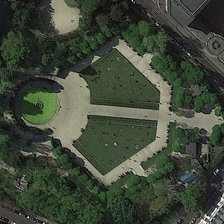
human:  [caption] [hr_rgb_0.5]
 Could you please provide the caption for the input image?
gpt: many green trees are around a fan-shaped square with many people .

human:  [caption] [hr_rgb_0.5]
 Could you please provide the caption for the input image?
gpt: many green trees are around a fan-shaped square with many people .

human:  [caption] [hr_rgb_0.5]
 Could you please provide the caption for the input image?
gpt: many green trees are around a fan-shaped square with many people .

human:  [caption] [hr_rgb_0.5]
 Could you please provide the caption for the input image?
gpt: many green trees are around a fan-shaped square with many people .

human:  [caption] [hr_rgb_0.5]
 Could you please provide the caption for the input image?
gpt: many green trees are around a fan-shaped square with many people .